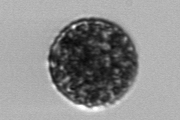
Label: Vicicitus_globosus